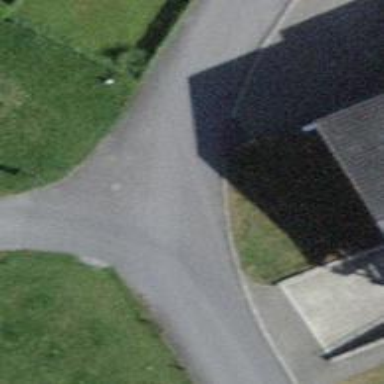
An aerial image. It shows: Asphalt road in residential area.